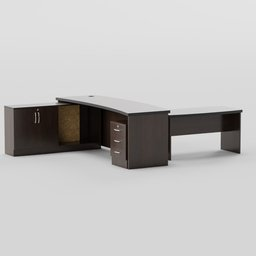
Label: furniture